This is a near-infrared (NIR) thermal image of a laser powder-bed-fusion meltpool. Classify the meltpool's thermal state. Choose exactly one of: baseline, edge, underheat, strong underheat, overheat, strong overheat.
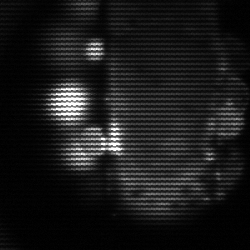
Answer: strong underheat